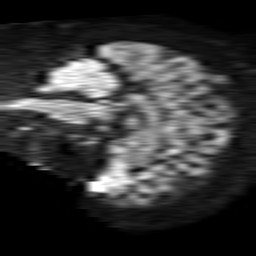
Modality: TRACE
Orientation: sagittal
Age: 52
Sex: female
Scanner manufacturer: philips
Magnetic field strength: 1.5 T
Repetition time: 4.6 s
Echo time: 0.08631 s